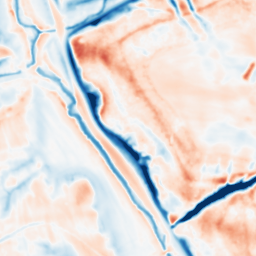
Category: multiscale
Decomposition family: dog_multiscale
Decomposition parameters: sigma_ratio: 2
n_scales: 3
base_sigma: 1
Upsampling method: bspline
Upsampling parameters: scale: 2
Upsampling scale: 2